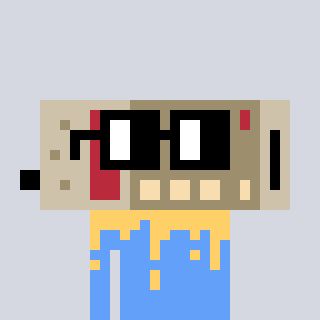
a pixel art character with square black glasses, a cordless phone-shaped head and a blue-colored body on a cool background